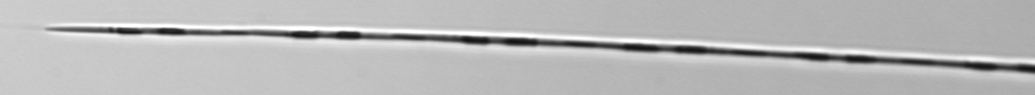
Label: Pseudo-nitzschia